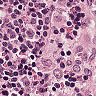
Metastatic tissue present: no